Field crop: maize
Growth stage: 1
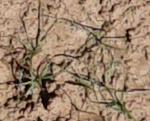
Species: lolium